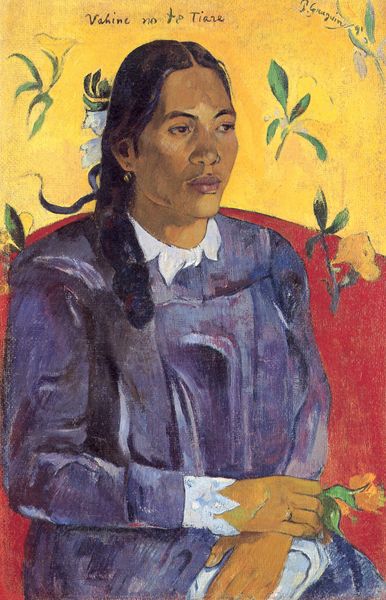
Titel: Die Frau mit der Blume
Künstler: Paul Gauguin
Standort: Kobenhavn
Institution: Ny Carlsberg Glyptotek
Schlagwörter: blau, blätter, dunkel, gemälde, hand, schatten, weiß, gelb, grün, mädchen, sitzen, blume, blumen, braun, degas, finger, frau, frisur, haar, hell, hintergrund, kleid, licht, mund, nase, ohr, ohrring, orange, profil, raum, schwarz, zimmer, blick, blüte, blüten, dame, rot, expressionismus, malerei, muster, ornament, schleife, jung, schnurrbart, wand, arm, arme, augen, bluse, kleidung, kragen, spitze, ärmel, bild, bildnis, hals, hände, innenraum, möbel, portrait, porträt, signatur, öl, zweige, auge, gold, haare, sessel, sitzend, ohrringe, saum, blatt, person, pflanze, pflanzen, augenbrauen, brustbild, lippe, lippen, locke, locken, mittelscheitel, scheitel, schulter, schrift, sofa, wohnzimmer, moderne, farbe, lila, violett, blue, hands, red, white, black, collar, dark hair, dress, face, green, hair, lady, painting, seated, sitting, tapete, woman, yellow, zopf, ernst, jaune, paul, floral, ornamente, sitzt, flowers, stil, couch, rüschen, ölfarbe, ring, exotisch, kelid, gauguin, regen, name, tulpe, stile, spange, südsee, hautfarbe, dali, stengel, titel, blanc, text, manschette, manschetten, strähne, kleidchen, ornamental, schoss, halbprofil, dunkelhäutig, flower, angewinkelt, gaugin, skin, ohring, rouge, spanish, plants, drawing, femme, haarschleife, fleurs, weisss, purple, mouth, ader, fleur, robe, gekreuzt, matisse, bleu, indianisch, grundfarben, leaves, pose, karibik, thaiti, colorful, colors, paul gauguin, indianer, tahiti, cloth, earring, earrings, american, leaf, lips, long hair, violet, buste, native, black hair, südamerika, bronze, blühte, indio, contrast, indian, eingeborene, haiti, mexican, ozeanien, pute, cezane, assise, portrtät, vene, tahitianerin, insulanerin, nnlätter, thaitianerin, cuffs, braid, lilac, colonial, portait, clothe, woma, braids, vahine, ponytail, vabine, mulatte, clover, robe bleue, blue clothes, vatine no te tiere, brauemund, zoff, native indian